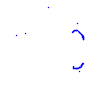
Particle: proton